Aerial crown-view tile of a tropical tree (Barro Colorado Island, Panama), acquired 20250818:
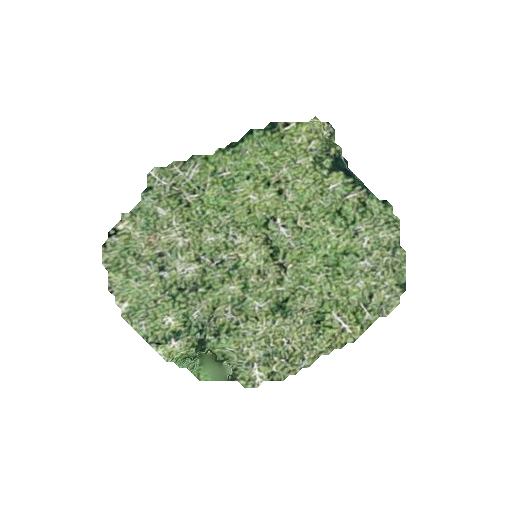
Species: Virola surinamensis
GBIF accepted scientific name: Virola surinamensis
Crown area: 81.129 m²